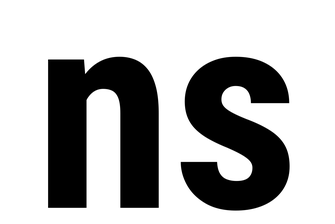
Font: Roboto_Condensed_Bold